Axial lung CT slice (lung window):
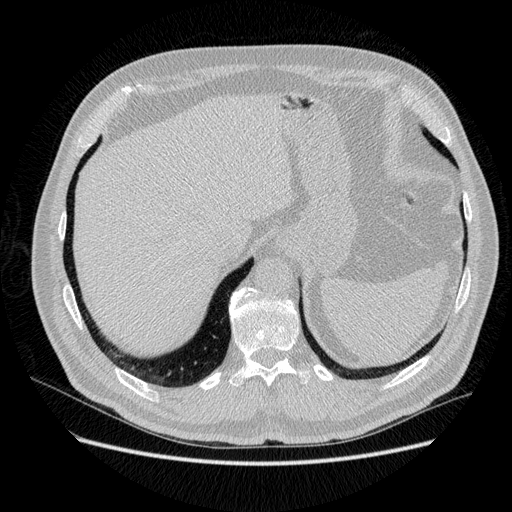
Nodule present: no